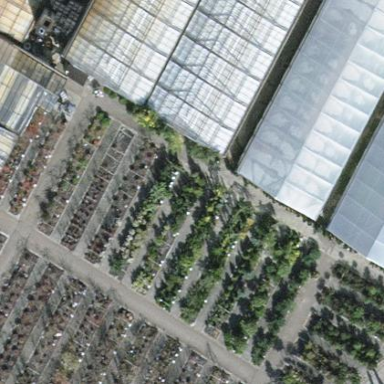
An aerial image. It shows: Greenhouse.